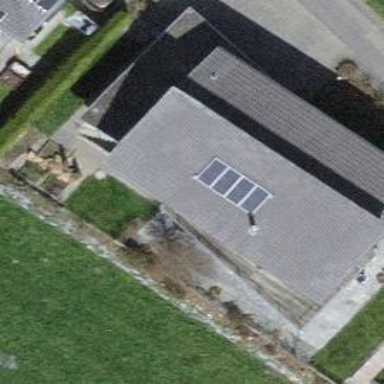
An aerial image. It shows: Solar photovoltaic panel generator.